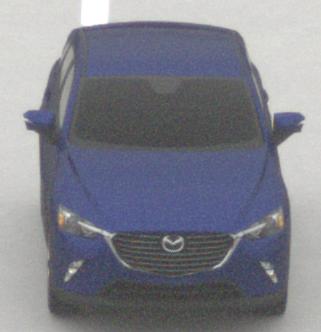
Make: Mazda
Model: CX-3 SKYACTIV-G 120
Detailed model: CX-3 (DK)
Model produced from: 2015/06
Model produced until: 2018/06
Doors: 5
Color: blue
Road condition: dry road
Daytime: midday
Contrast: low contrast